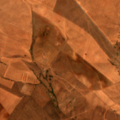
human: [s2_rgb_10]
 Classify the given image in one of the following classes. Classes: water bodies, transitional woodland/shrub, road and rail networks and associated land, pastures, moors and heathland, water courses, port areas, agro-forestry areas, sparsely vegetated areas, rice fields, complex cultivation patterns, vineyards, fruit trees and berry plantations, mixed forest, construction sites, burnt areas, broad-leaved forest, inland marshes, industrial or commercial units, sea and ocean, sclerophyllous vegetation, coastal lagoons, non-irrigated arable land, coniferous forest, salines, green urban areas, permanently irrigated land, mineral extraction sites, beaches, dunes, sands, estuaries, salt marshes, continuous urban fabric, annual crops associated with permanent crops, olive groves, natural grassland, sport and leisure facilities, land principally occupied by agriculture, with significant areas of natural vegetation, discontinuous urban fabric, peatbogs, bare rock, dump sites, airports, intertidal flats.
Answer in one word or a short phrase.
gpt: non-irrigated arable land, olive groves, agro-forestry areas